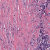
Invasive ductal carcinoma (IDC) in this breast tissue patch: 1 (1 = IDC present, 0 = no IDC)